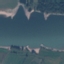
Land use / land cover: River